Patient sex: F
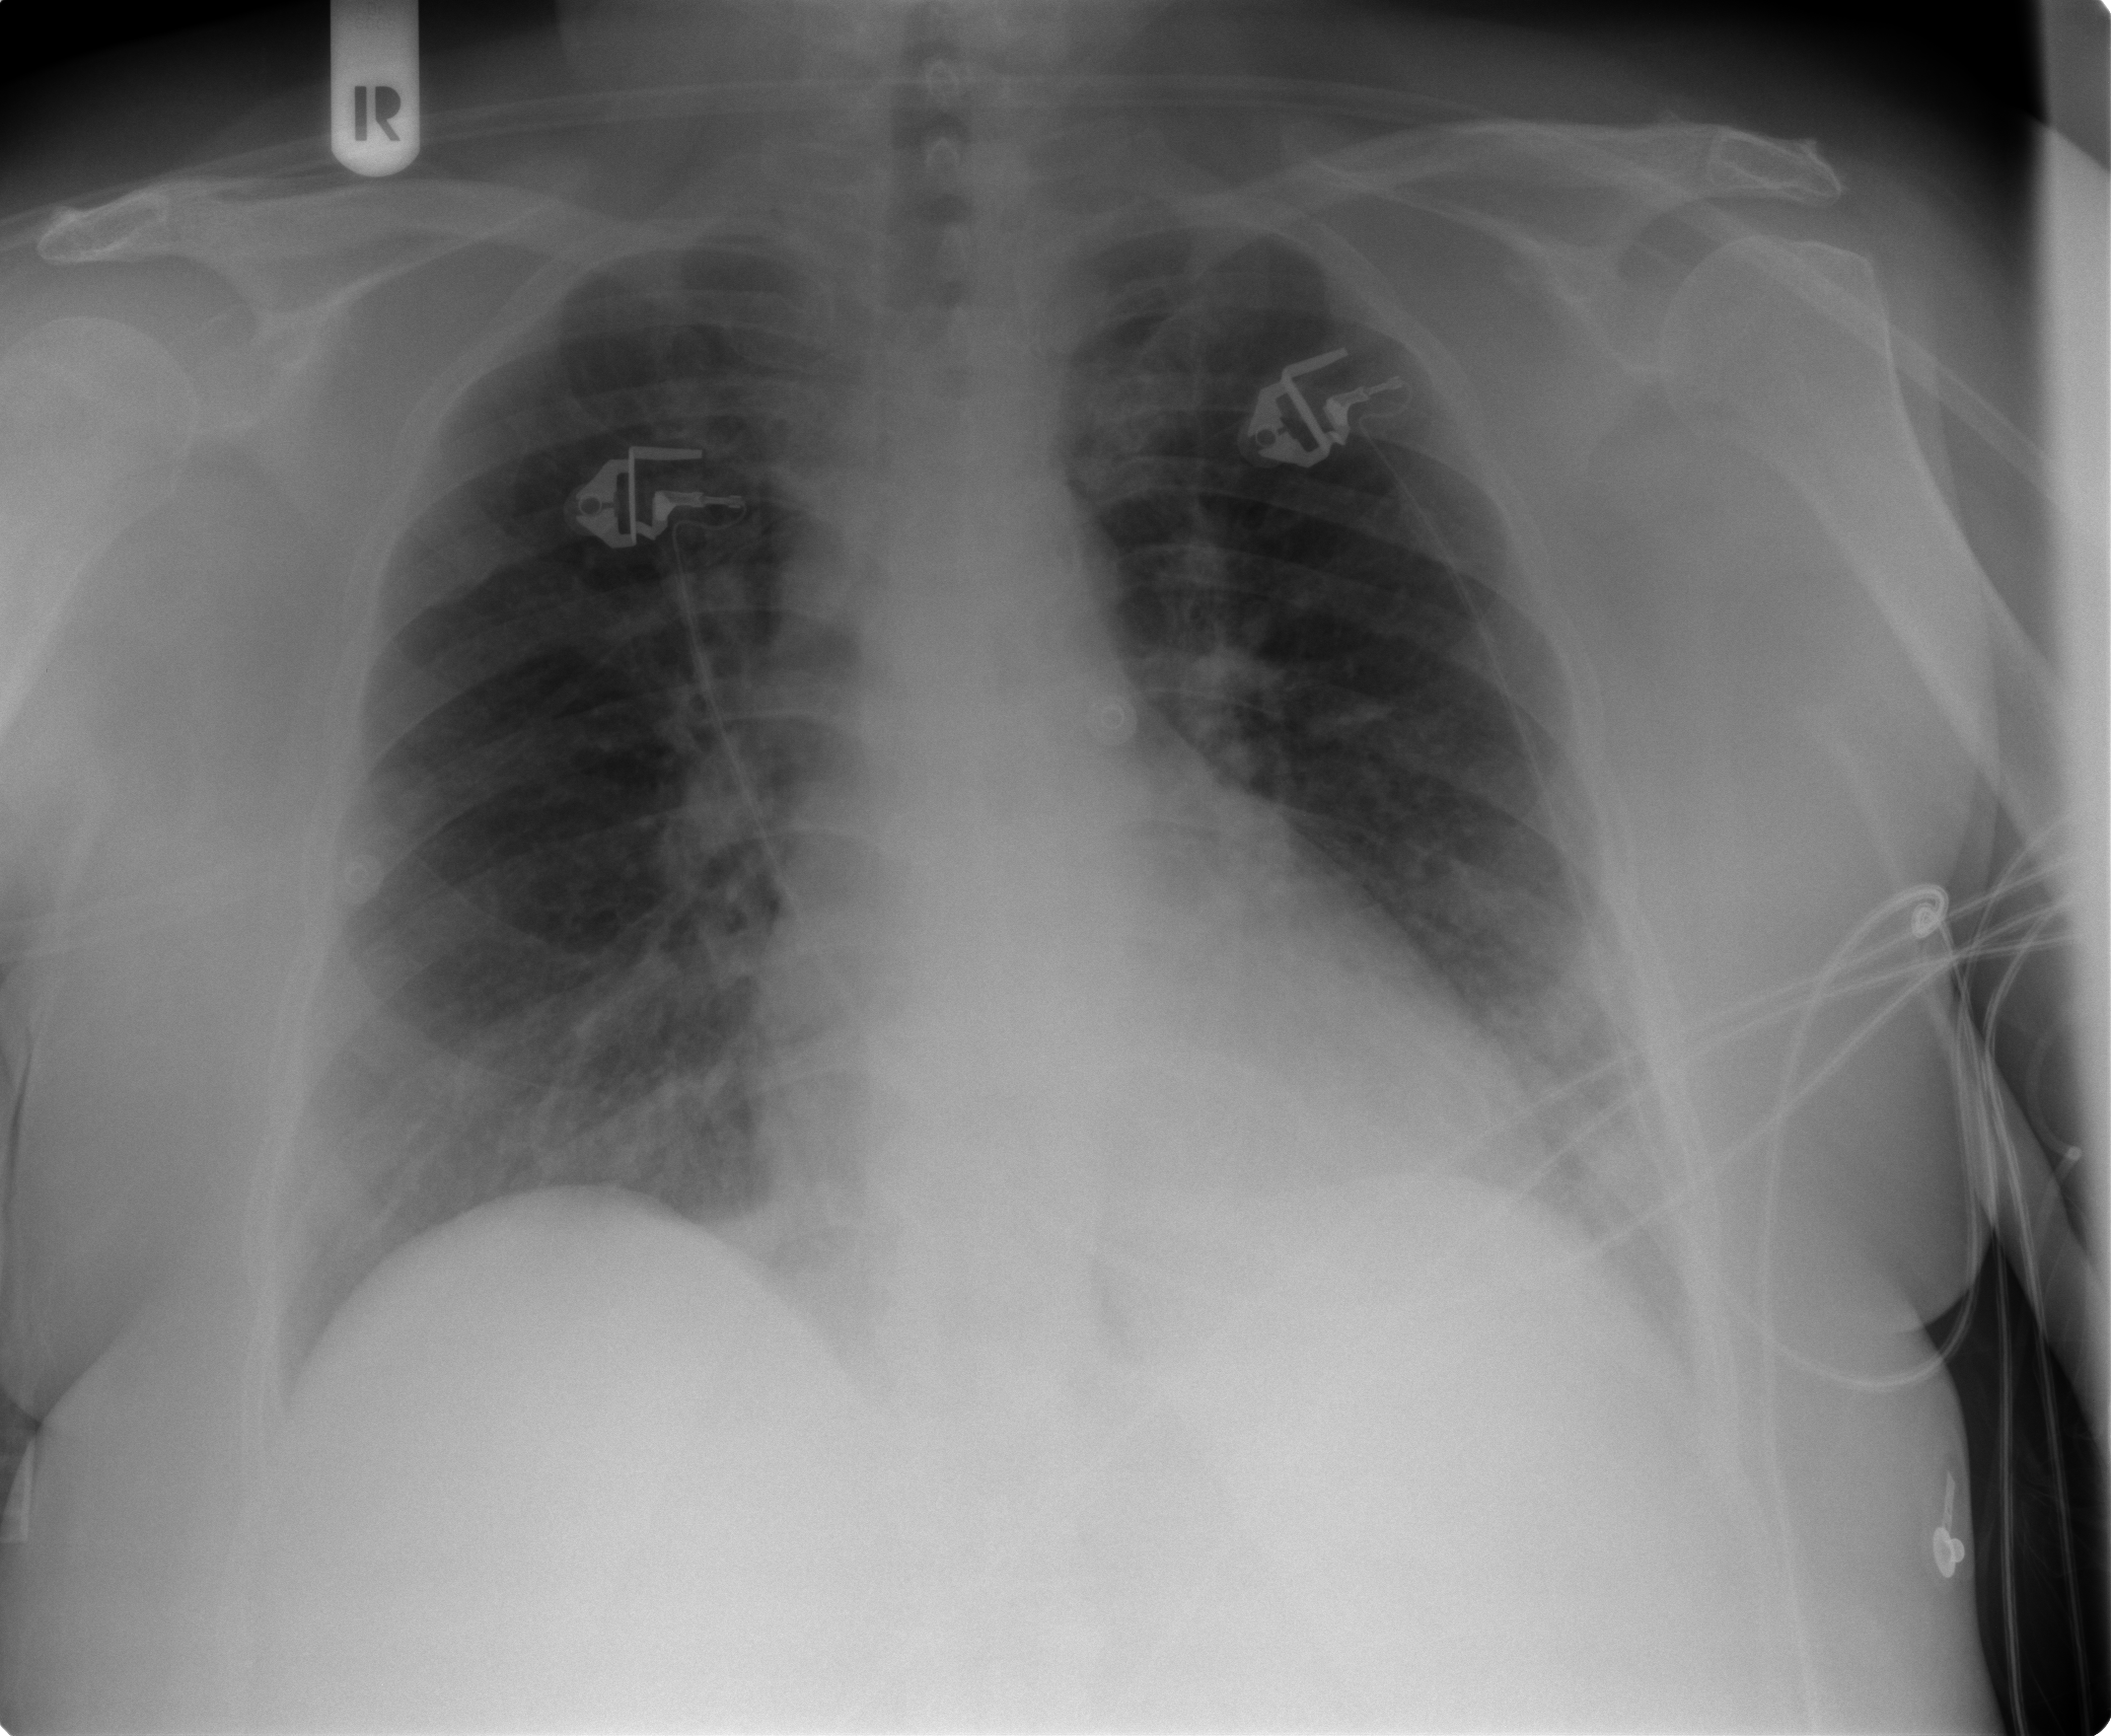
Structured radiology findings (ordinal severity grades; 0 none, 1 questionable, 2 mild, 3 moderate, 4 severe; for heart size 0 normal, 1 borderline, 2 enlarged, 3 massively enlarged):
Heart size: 2
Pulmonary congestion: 2
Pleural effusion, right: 0
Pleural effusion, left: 0
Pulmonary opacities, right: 0
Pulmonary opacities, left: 1
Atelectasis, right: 2
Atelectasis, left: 2